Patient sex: M
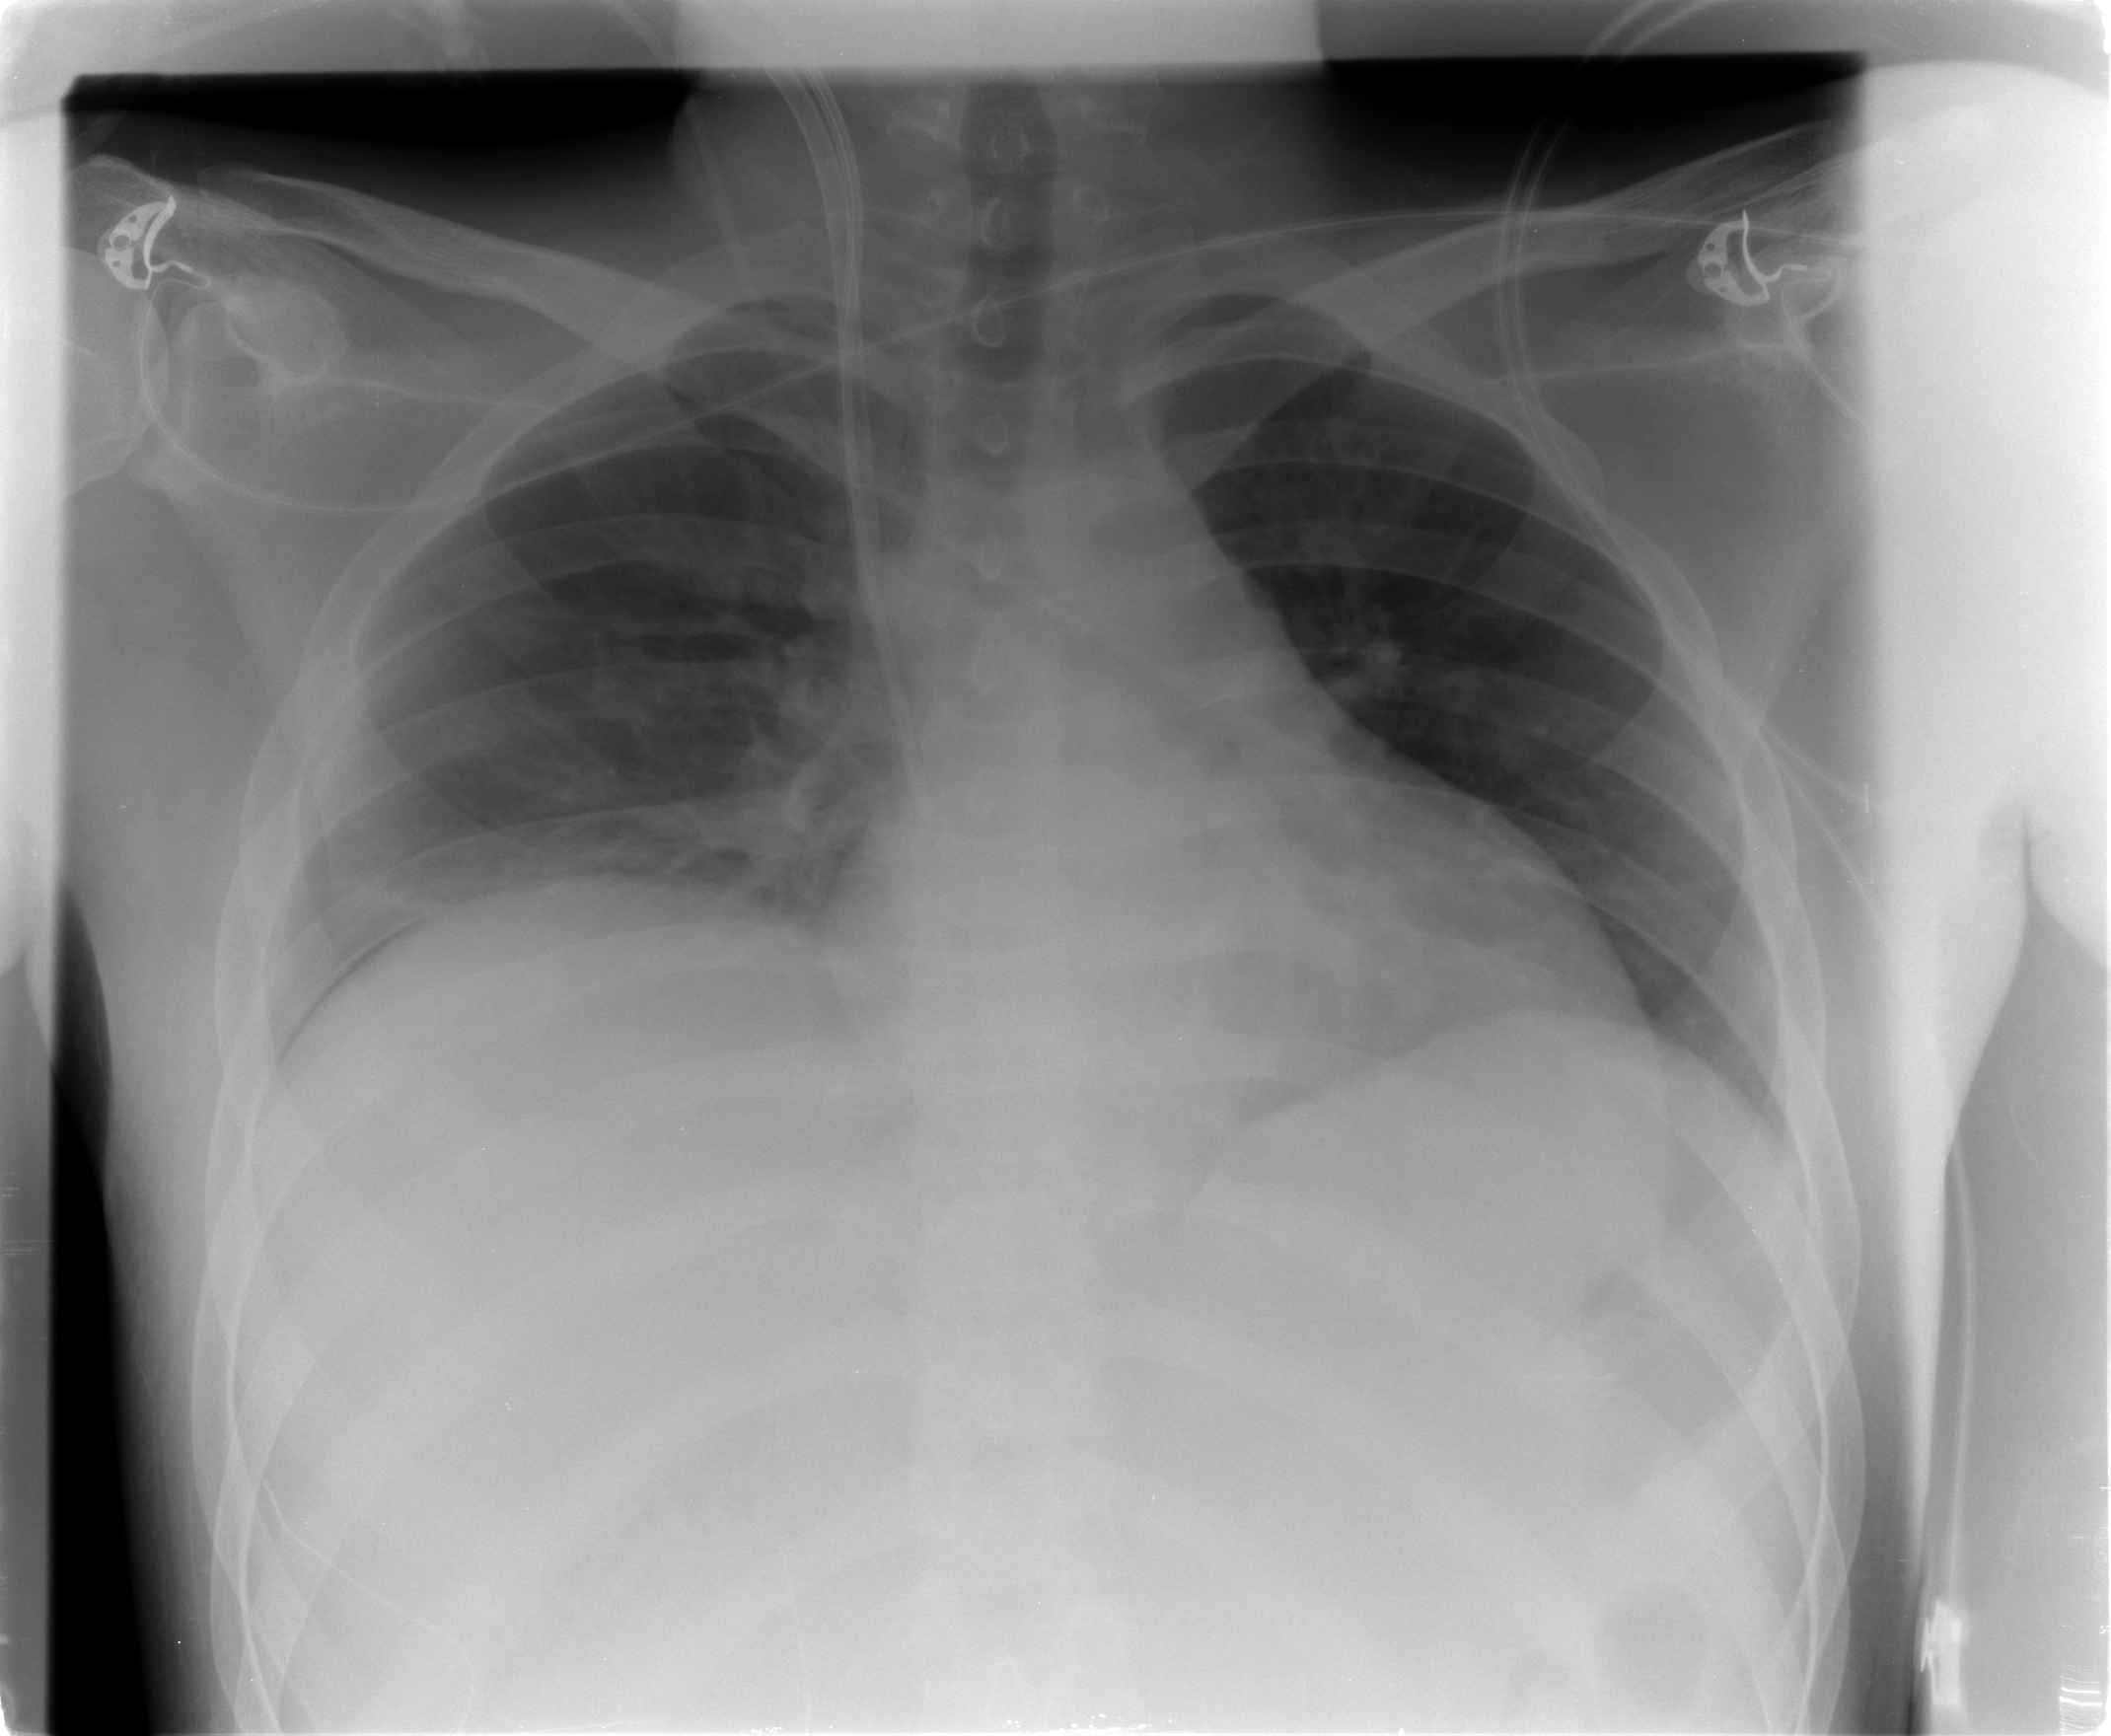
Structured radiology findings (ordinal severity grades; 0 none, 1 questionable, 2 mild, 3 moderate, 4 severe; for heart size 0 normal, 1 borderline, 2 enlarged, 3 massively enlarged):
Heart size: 2
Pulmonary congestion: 0
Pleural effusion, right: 0
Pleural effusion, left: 1
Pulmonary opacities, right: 1
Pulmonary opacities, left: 0
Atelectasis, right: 2
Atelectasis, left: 1